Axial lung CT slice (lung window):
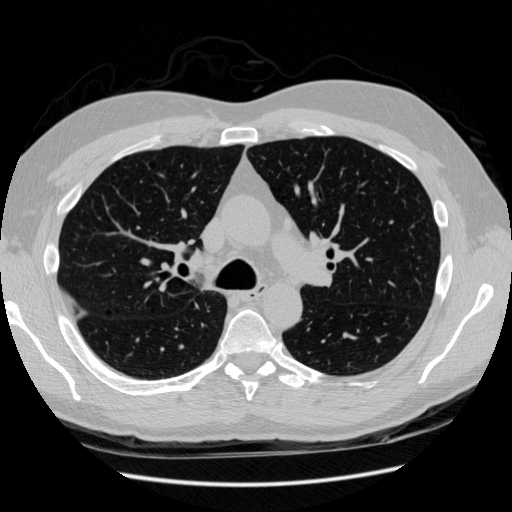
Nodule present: no